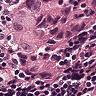
Metastatic tissue present: yes